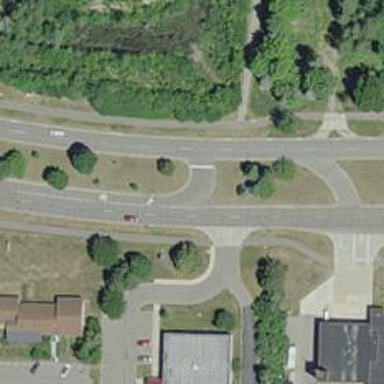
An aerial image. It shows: Secondary link road.